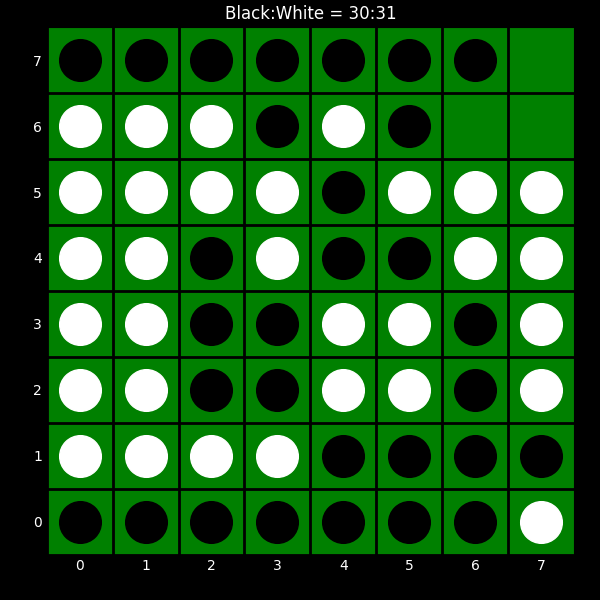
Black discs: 30
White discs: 31